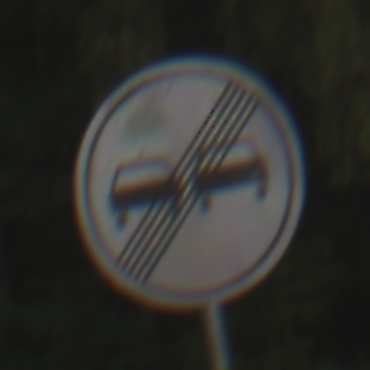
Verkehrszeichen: EndeUeberholverbot
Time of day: SunriseSunset
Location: Outdoor (Nature)
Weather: PartlyCloudy
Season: NotSpecified
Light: Natural